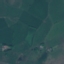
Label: Pasture